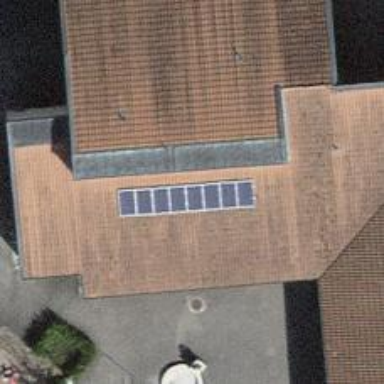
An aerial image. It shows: Kindergarten.